Question:
I have a data structure like you can see in the picture above.
I want some fields from user field in the root collection, but I don't know how can I can get that.
'''
public function index (Request $request) {
$draw = $request->get('draw');
$start = $request->get('start');
$length = $request->get('length');
$order = Order::with('user');
$total_order = $order->count();
$orders = Order::with('user')->offset($start)->limit($length)->get();
/*$draw = ceil($total_order/$length);*/
return response()->json([
'draw' => $draw,
'recordsTotal' => $total_order,
'recordsFiltered' => $total_order,
'data' => $orders,
]);
}
'''
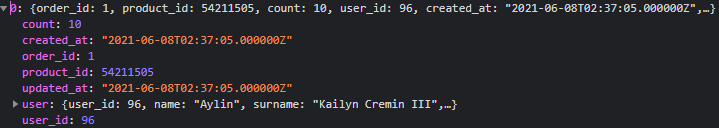
Answer: The flatmap approach seems weird, you have two models Order and Users, either you have to add extra properties to orders on the fly, which is weird in 'Laravel' if you want to save the model again. Or you have to convert it to arrays and you loose the Model functionality.
Instead of trying to flatten the user object onto the order. You are already using 'with()', so your user is eager loaded and can rely on that. Instead use 'Eloquent' Getters and map your user fields to the order.
'''
class Order extends Model
{
public function getUserNameAttribute() {
return $this->user->name;
}
}
'''
Eloquent getters function name has to be in the format 'getPropertyAttribute'. Now you would be able to access it like so, which also can be done in blade etc.
'''
foreach ($orders as $order) {
$userName = $order->userName;
}
'''